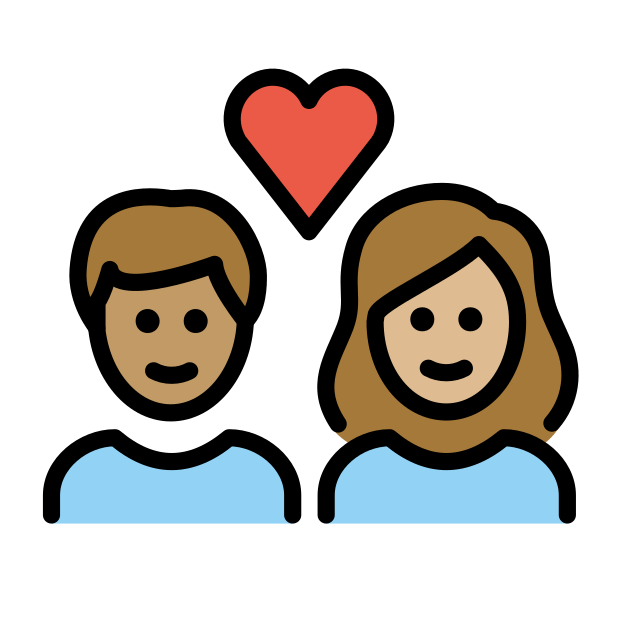
couple with heart: person, person, medium skin tone, medium-light skin tone